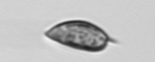
Label: Prorocentrum_triestinum